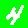
Digit: 4